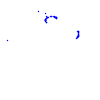
Particle: proton